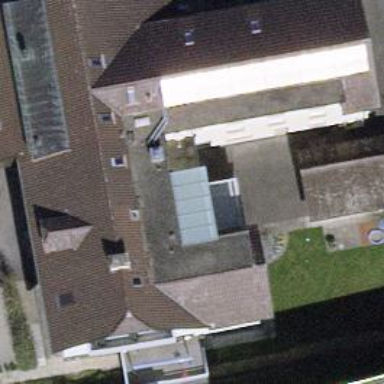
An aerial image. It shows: Building with tiled roof.